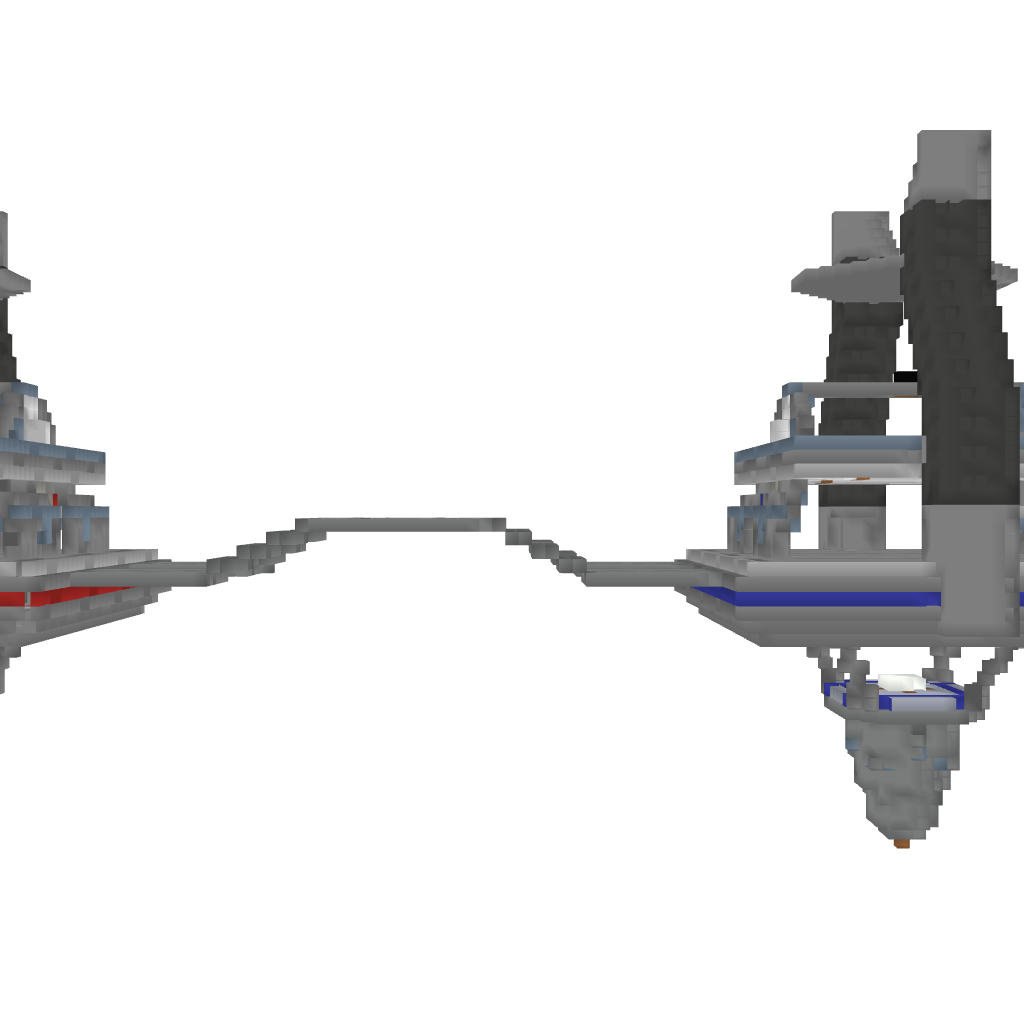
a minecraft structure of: Ctf arena